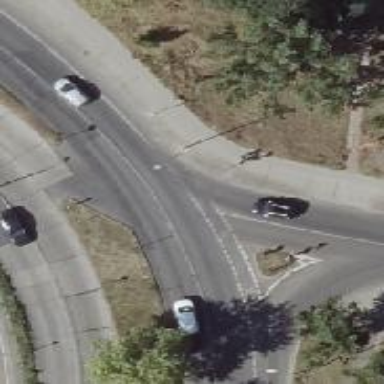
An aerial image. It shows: Secondary road with asphalt surface and no sidewalk.